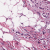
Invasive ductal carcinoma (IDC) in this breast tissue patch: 1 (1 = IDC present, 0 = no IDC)